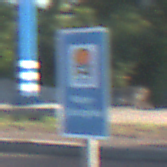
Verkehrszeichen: Wasserschutzgebiet
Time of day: MorningAfternoon
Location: Outdoor (Urban)
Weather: Clear
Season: NotSpecified
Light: Natural